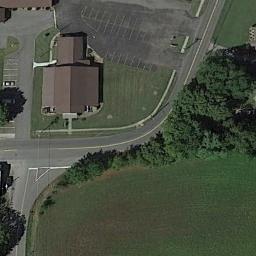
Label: sparse_residential